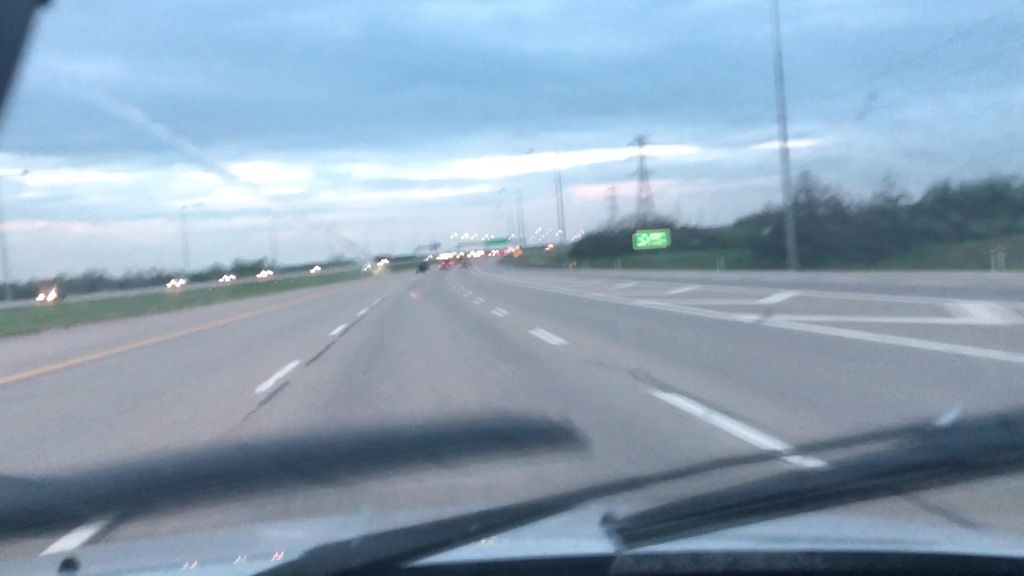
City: edmonton